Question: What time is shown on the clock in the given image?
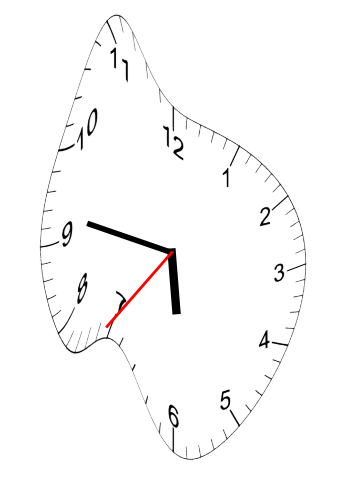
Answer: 05:46:36